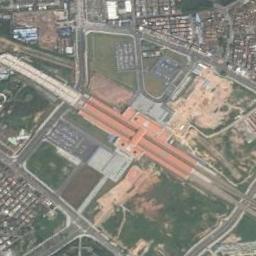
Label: railway_station